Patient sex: M
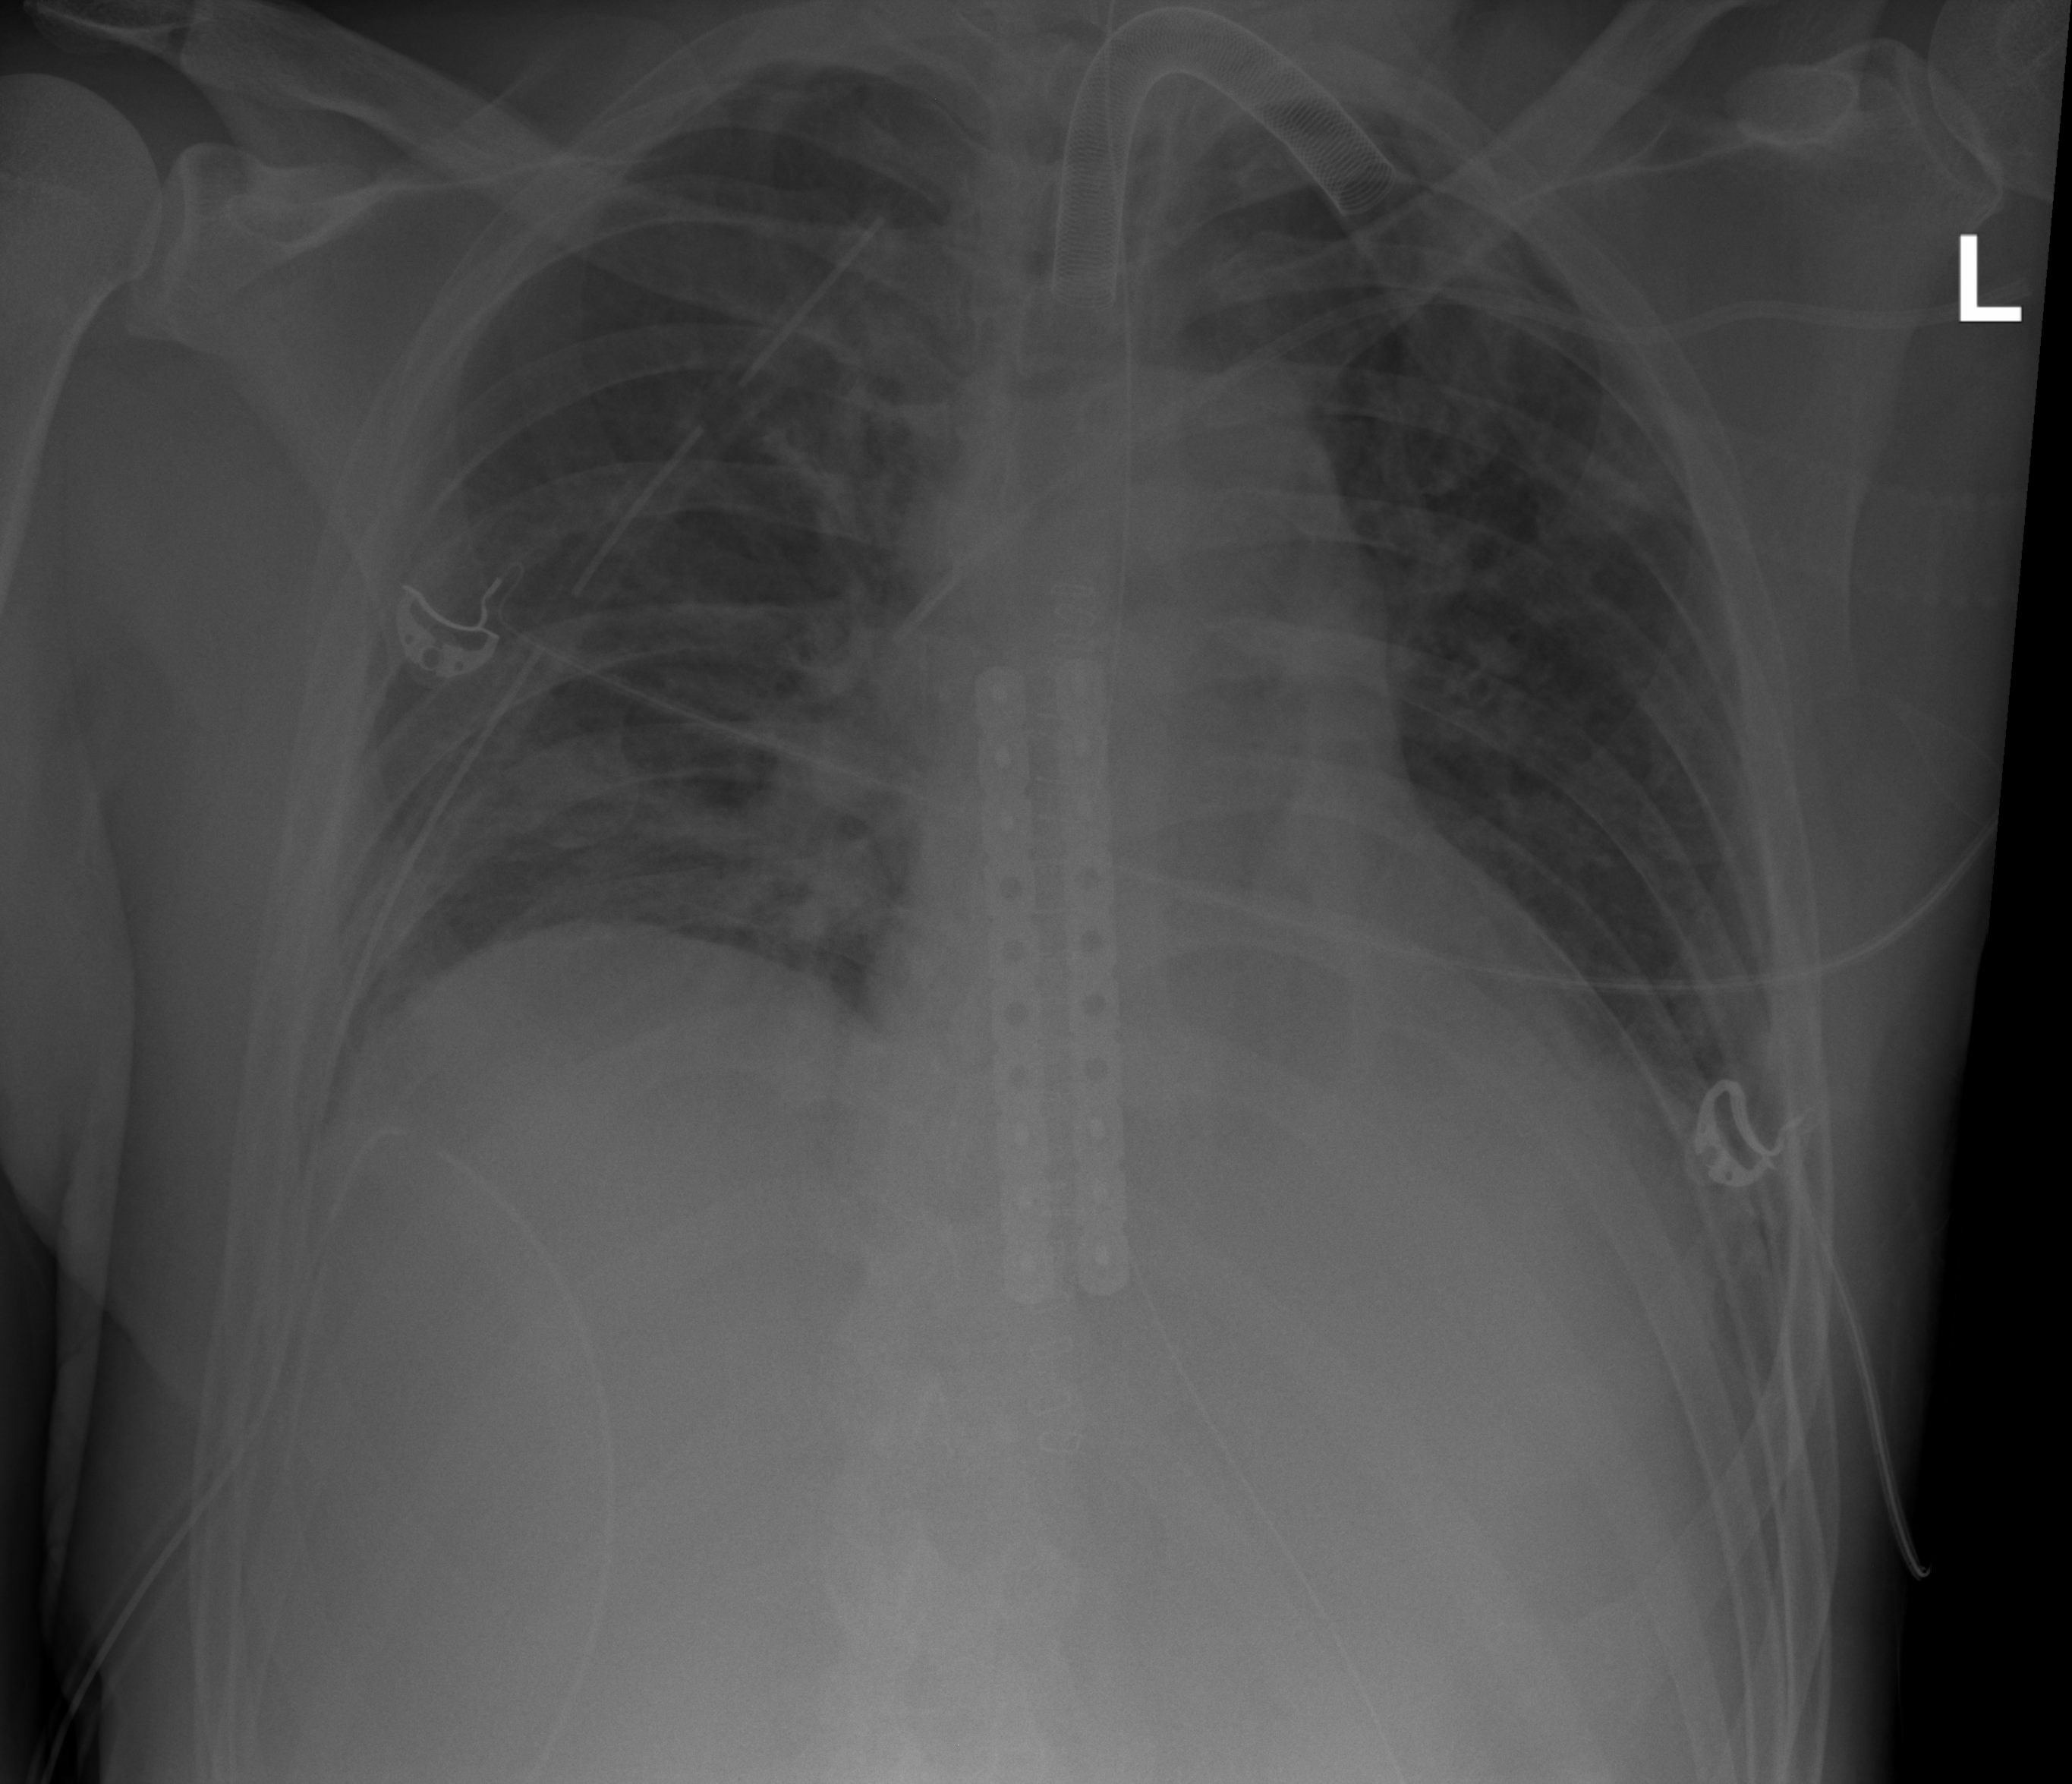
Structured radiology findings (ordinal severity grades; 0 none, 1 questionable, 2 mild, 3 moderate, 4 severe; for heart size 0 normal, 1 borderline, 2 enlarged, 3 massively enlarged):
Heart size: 0
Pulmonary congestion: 3
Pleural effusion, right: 1
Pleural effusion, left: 2
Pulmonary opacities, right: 1
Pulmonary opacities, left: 1
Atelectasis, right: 2
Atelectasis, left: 2